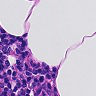
Metastatic tissue present: no